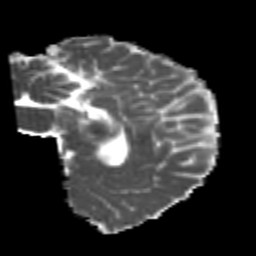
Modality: MD
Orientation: sagittal
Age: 26
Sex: male
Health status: healthy
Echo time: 0.074 s